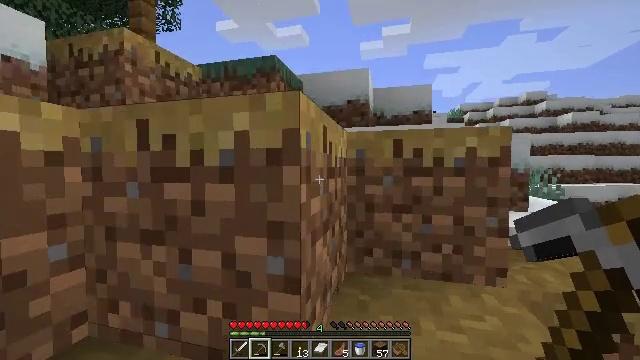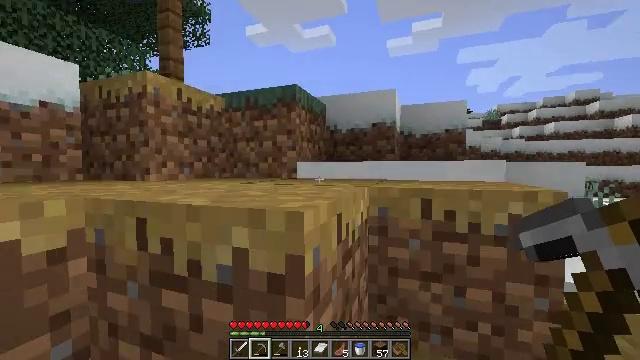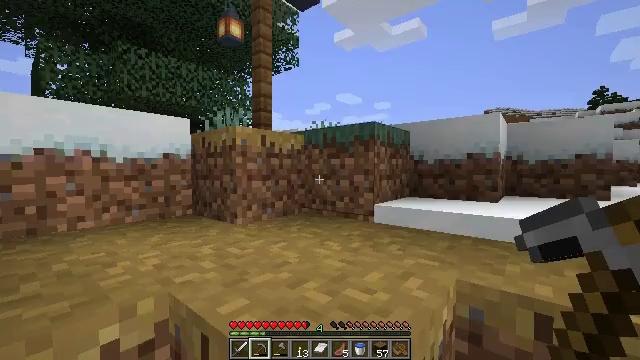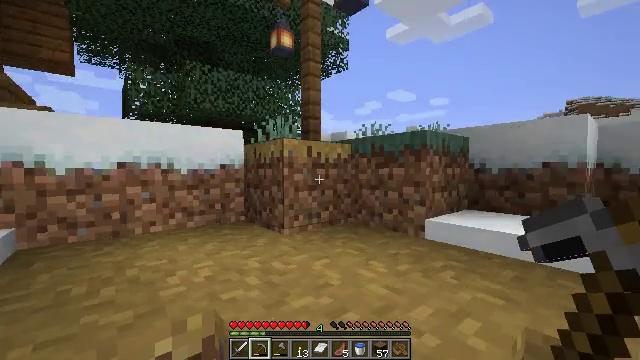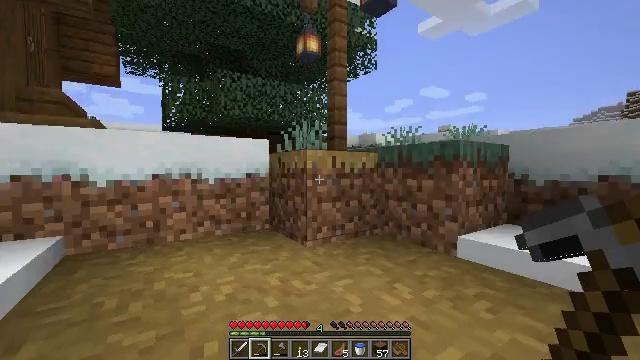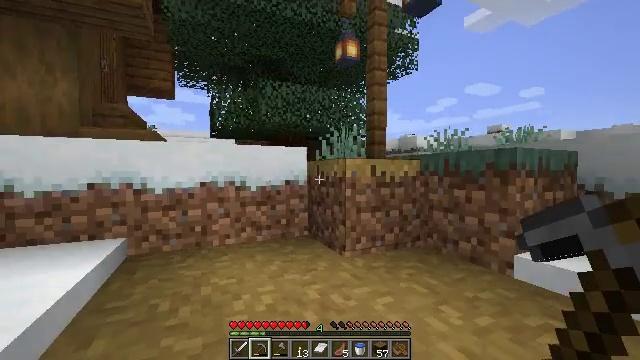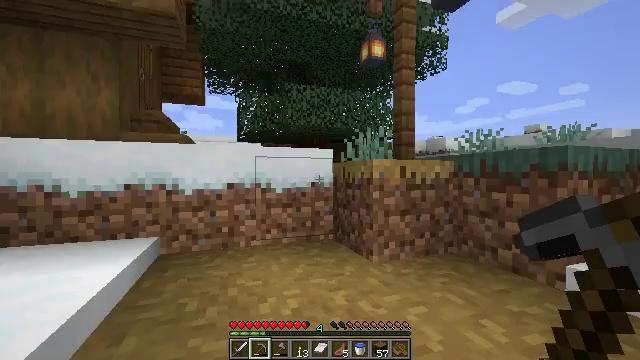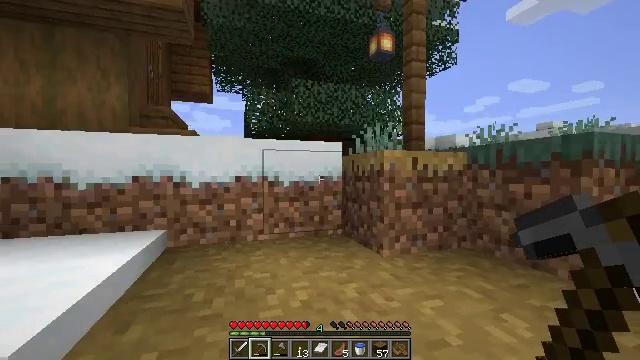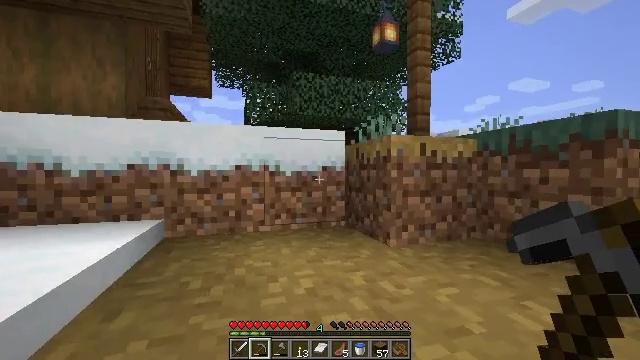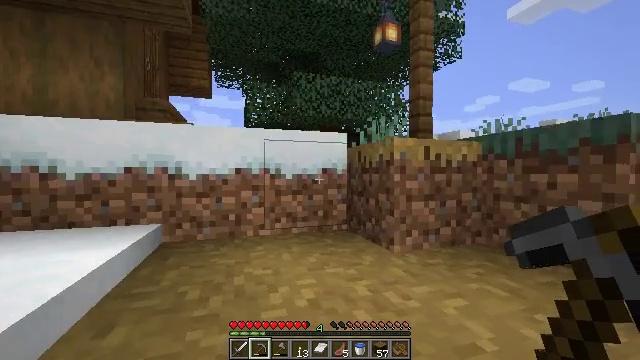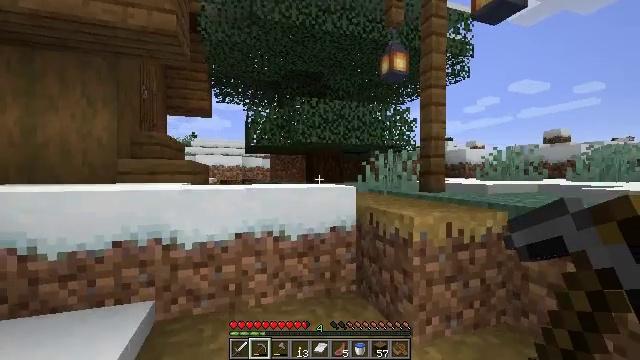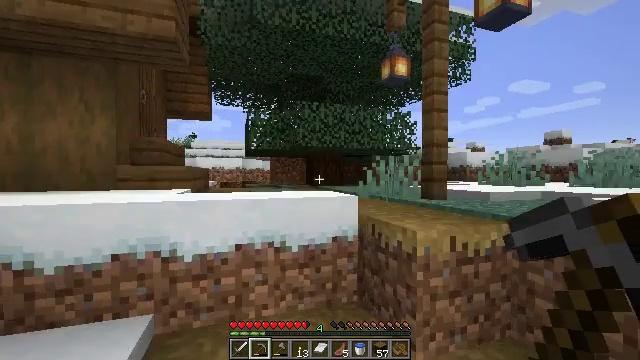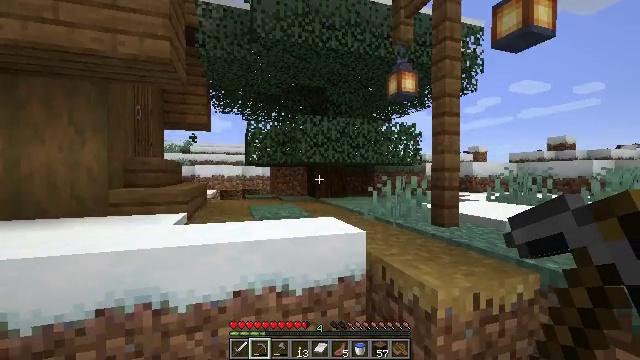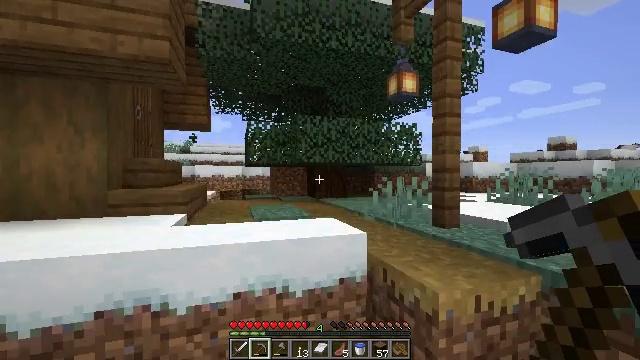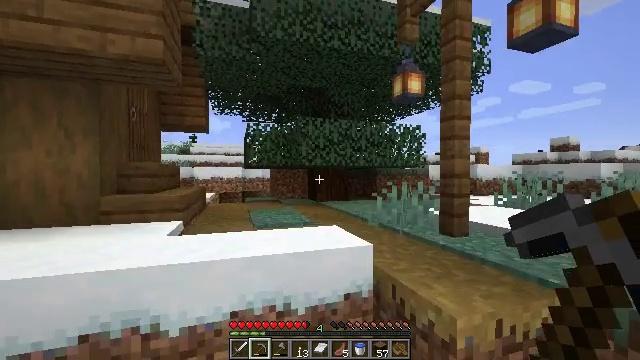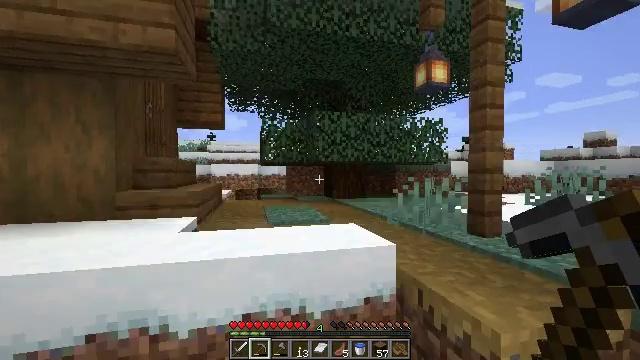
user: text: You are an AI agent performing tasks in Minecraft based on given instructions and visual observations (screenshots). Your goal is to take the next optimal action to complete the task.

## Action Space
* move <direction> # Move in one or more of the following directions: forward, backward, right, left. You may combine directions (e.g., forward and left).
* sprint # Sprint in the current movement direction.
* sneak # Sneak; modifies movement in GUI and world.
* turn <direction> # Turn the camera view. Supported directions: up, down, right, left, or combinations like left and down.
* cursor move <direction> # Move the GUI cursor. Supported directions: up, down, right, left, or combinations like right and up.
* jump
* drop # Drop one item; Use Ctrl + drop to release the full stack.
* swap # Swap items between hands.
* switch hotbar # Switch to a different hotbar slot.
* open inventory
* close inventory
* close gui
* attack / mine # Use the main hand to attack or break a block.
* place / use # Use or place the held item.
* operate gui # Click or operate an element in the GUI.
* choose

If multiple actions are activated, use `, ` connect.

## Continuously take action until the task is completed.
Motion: motion action
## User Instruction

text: Attack the lantern to recycle it.
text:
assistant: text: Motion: move forward, turn left, jump
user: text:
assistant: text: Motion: move forward, turn left, jump
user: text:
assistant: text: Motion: move forward, turn left, jump
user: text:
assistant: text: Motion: move forward, turn left
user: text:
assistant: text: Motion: move forward, turn left
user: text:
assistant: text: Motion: move forward, turn left
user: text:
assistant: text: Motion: move forward, turn left
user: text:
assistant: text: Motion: move forward, jump
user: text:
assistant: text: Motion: move forward, jump
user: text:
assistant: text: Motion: move forward, jump
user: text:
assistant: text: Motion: move forward, jump
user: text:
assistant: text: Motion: move forward, jump
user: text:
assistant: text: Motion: move forward
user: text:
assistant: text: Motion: move forward
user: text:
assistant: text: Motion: move forward and move right, turn left
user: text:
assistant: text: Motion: move forward and move right, turn left
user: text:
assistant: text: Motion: move forward and move right, turn left and down
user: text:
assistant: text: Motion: move forward and move right, turn left
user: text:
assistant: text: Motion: move forward and move right
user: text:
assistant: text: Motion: move forward
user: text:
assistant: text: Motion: move forward
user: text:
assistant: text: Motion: move forward
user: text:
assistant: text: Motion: move forward, turn left
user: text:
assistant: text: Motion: move forward, jump
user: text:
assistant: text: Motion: move forward, turn left, jump
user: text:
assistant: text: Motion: move forward, turn left, jump
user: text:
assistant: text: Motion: move forward, turn left, jump
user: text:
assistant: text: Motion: move forward and move right, turn left
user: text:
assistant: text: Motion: move forward and move right, turn left
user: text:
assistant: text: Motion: move forward and move right, turn left